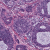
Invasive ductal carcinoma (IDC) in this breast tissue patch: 1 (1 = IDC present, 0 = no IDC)